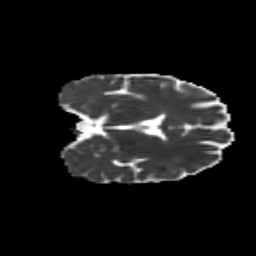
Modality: MD
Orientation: coronal
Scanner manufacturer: siemens
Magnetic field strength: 3 T
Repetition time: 9.2 s
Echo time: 0.084 s